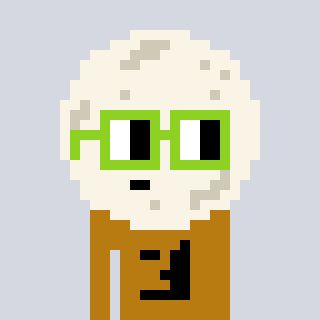
a pixel art character with square light green glasses, a moon-shaped head and a gold-colored body on a cool background